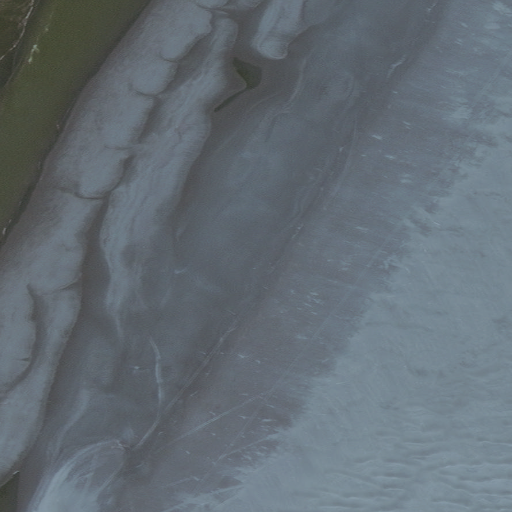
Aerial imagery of bar in Alaska named Panowat Spit containing only unknown